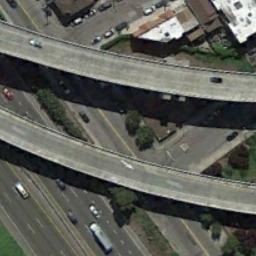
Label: overpass